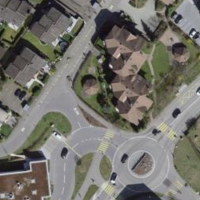
EUNIS habitat code: 54
Species observed at this site:
Tussilago farfara